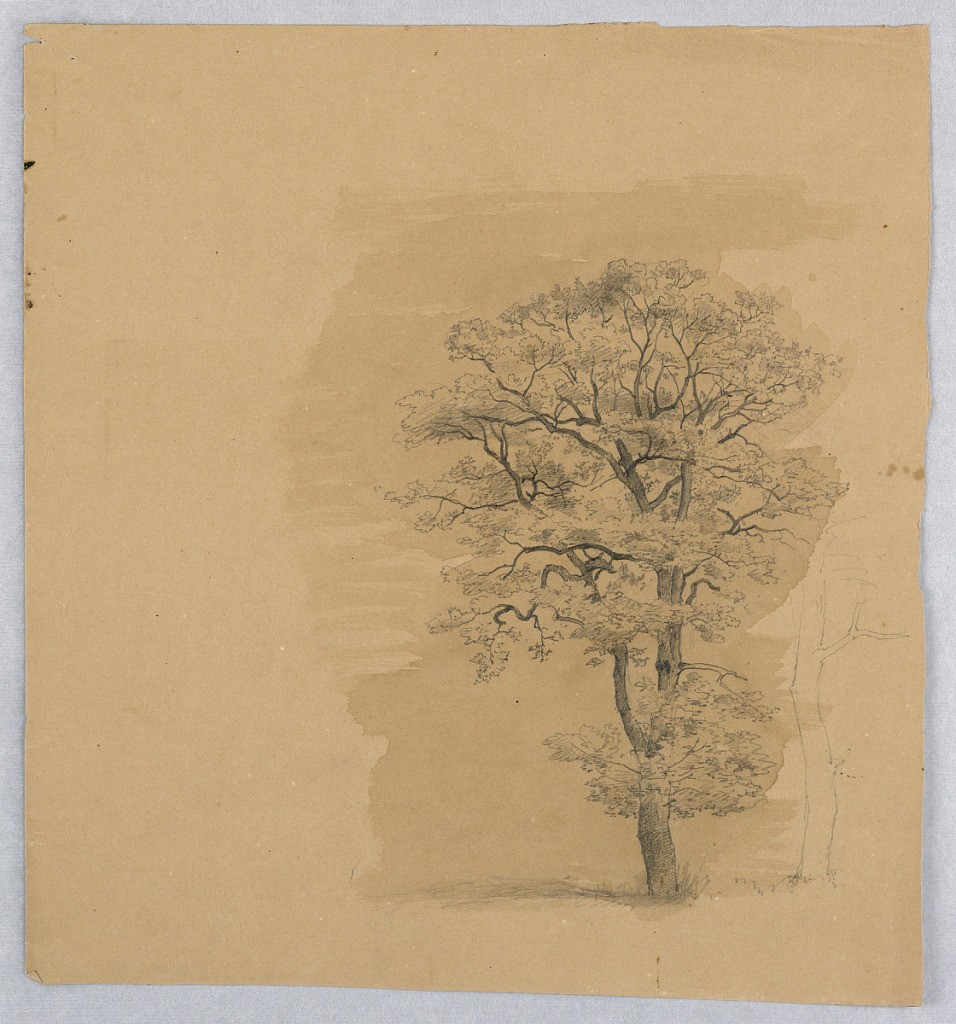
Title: Study of foliage
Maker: William Stanley Haseltine, American, 1835–1900
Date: ca. 1855
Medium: Graphite, brush and wash on paper
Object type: Drawing
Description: Sketch of a tree with leaves.